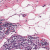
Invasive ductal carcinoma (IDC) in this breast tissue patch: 0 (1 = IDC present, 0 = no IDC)